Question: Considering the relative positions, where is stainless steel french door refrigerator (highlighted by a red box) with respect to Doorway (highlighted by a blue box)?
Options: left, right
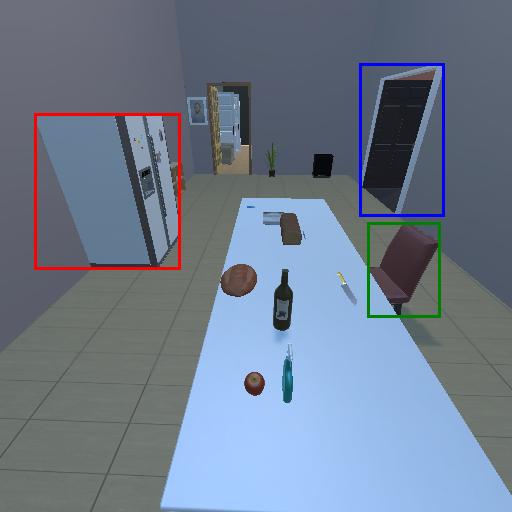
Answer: left